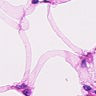
Metastatic tissue present: no